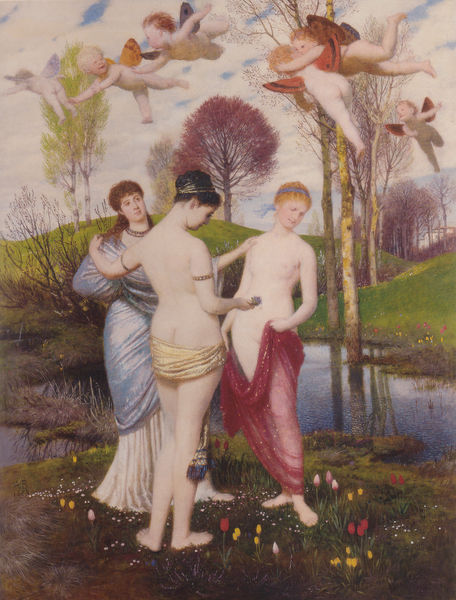
Titel: Frühlingshymne
Künstler: Arnold Böcklin
Standort: Leipzig
Institution: Museum der Bildenden Künste
Schlagwörter: akt, baum, blau, flügel, gemälde, haut, himmel, laub, nackt, wasser, wolken, akte, badende, bäume, fluss, frauen, gelb, grün, landschaft, menschen, see, teich, ufer, äste, blumen, braun, brust, bunt, busen, damen, frau, frisur, hell, kleid, kleider, paris, rücken, schmuck, schwarz, weiss, blick, blüte, blüten, gras, rasen, rot, schleier, tuch, wiese, malerei, symbolismus, blond, jung, blass, falten, inkarnat, kleidung, stirnband, öl, bach, birke, birken, hügel, natur, pappel, spiegelung, stamm, strauch, weide, zweige, busch, büsche, sträucher, gewand, gold, haare, stoff, tücher, drei, gewänder, pflanzen, tanzen, brünett, diadem, haarreif, locken, renaissance, wald, fliegen, kinder, kreis, engel, putte, putto, brüste, gesäß, hinter, hintern, rückenansicht, sommer, kuss, liebe, bogen, jungen, hang, kette, aue, herbst, haarband, böschung, stämme, tulpen, grazien, jugendstil, fin de siècle, halbnackt, nackte, transparent, blumenwiese, frühling, blühen, tulpe, bad, lachen, rothaarig, nacktheit, paradies, weiden, heide, ideal, schweben, moos, schönheit, fliegend, erynnien, nixen, flüstern, fraue, sumpf, allegorie, kranz, armband, armreif, tümpel, böcklin, rinde, nymphen, durchsichtig, eden, spiegelungen, frühjahr, schmetterlinge, berühren, kitsch, reigen, amor, putten, putti, pfeil, rinsal, berührung, reifen, stäme, wettbewerb, narzissen, trio, amorette, lebensbaum, bekleidet, butten, amoren, drei grazien, liebreiz, die drei grazien, schöne, schmetterlingsflügel, eigentümliche farbigkeit, fin de siècöe, sumpfig, 3, n, po